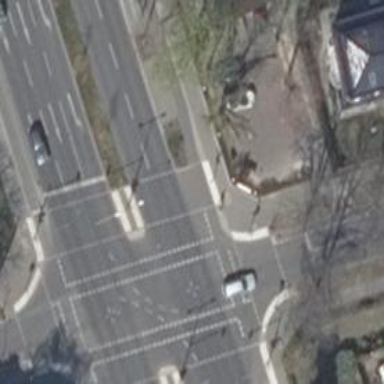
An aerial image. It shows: Footway that serves as traffic island.